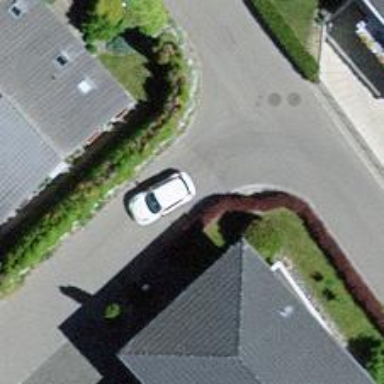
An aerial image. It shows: Smoothly paved residential road.